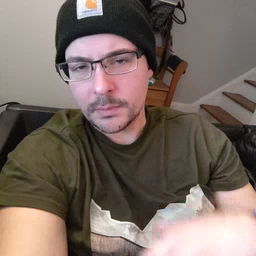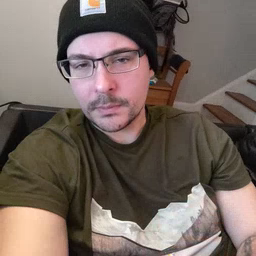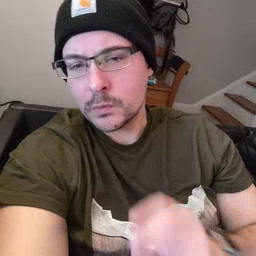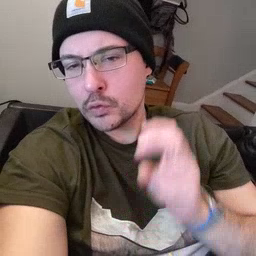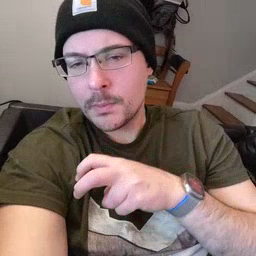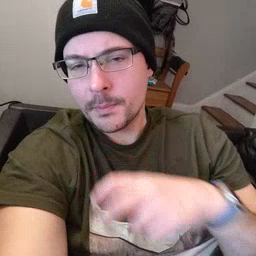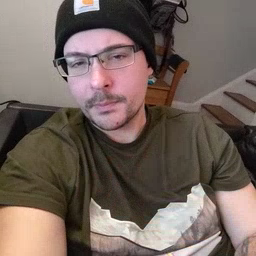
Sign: jump